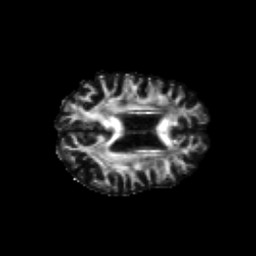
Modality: FA
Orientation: axial
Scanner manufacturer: siemens
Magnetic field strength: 3 T
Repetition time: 6.8 s
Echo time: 0.093 s